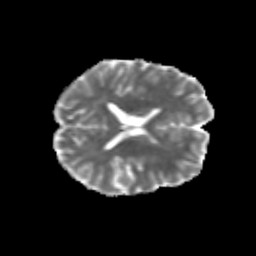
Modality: MD
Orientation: axial
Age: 29
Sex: male
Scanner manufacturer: siemens
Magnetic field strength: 3 T
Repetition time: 3.5 s
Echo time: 0.125 s